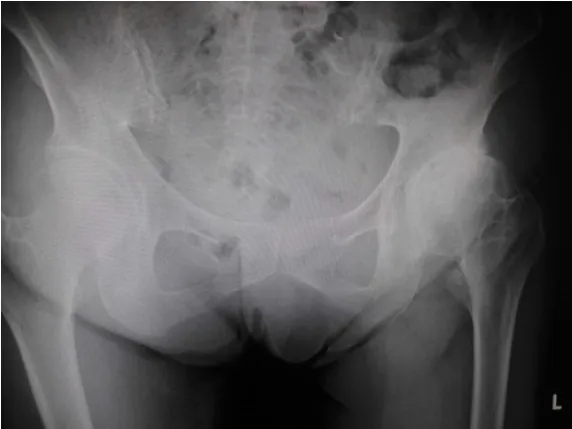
Roentgenogram of the hip joint shows a narrowing of the left joint space, which was diagnosed as left hip osteoarthritis.
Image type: radiology (x_ray)